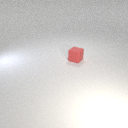
small red rubber cube